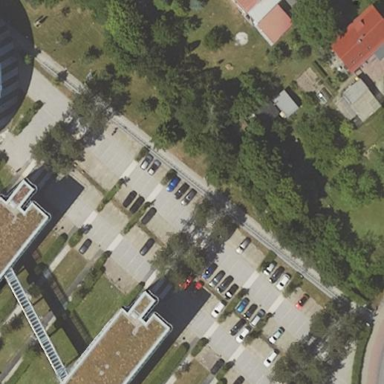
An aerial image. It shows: Parking area.